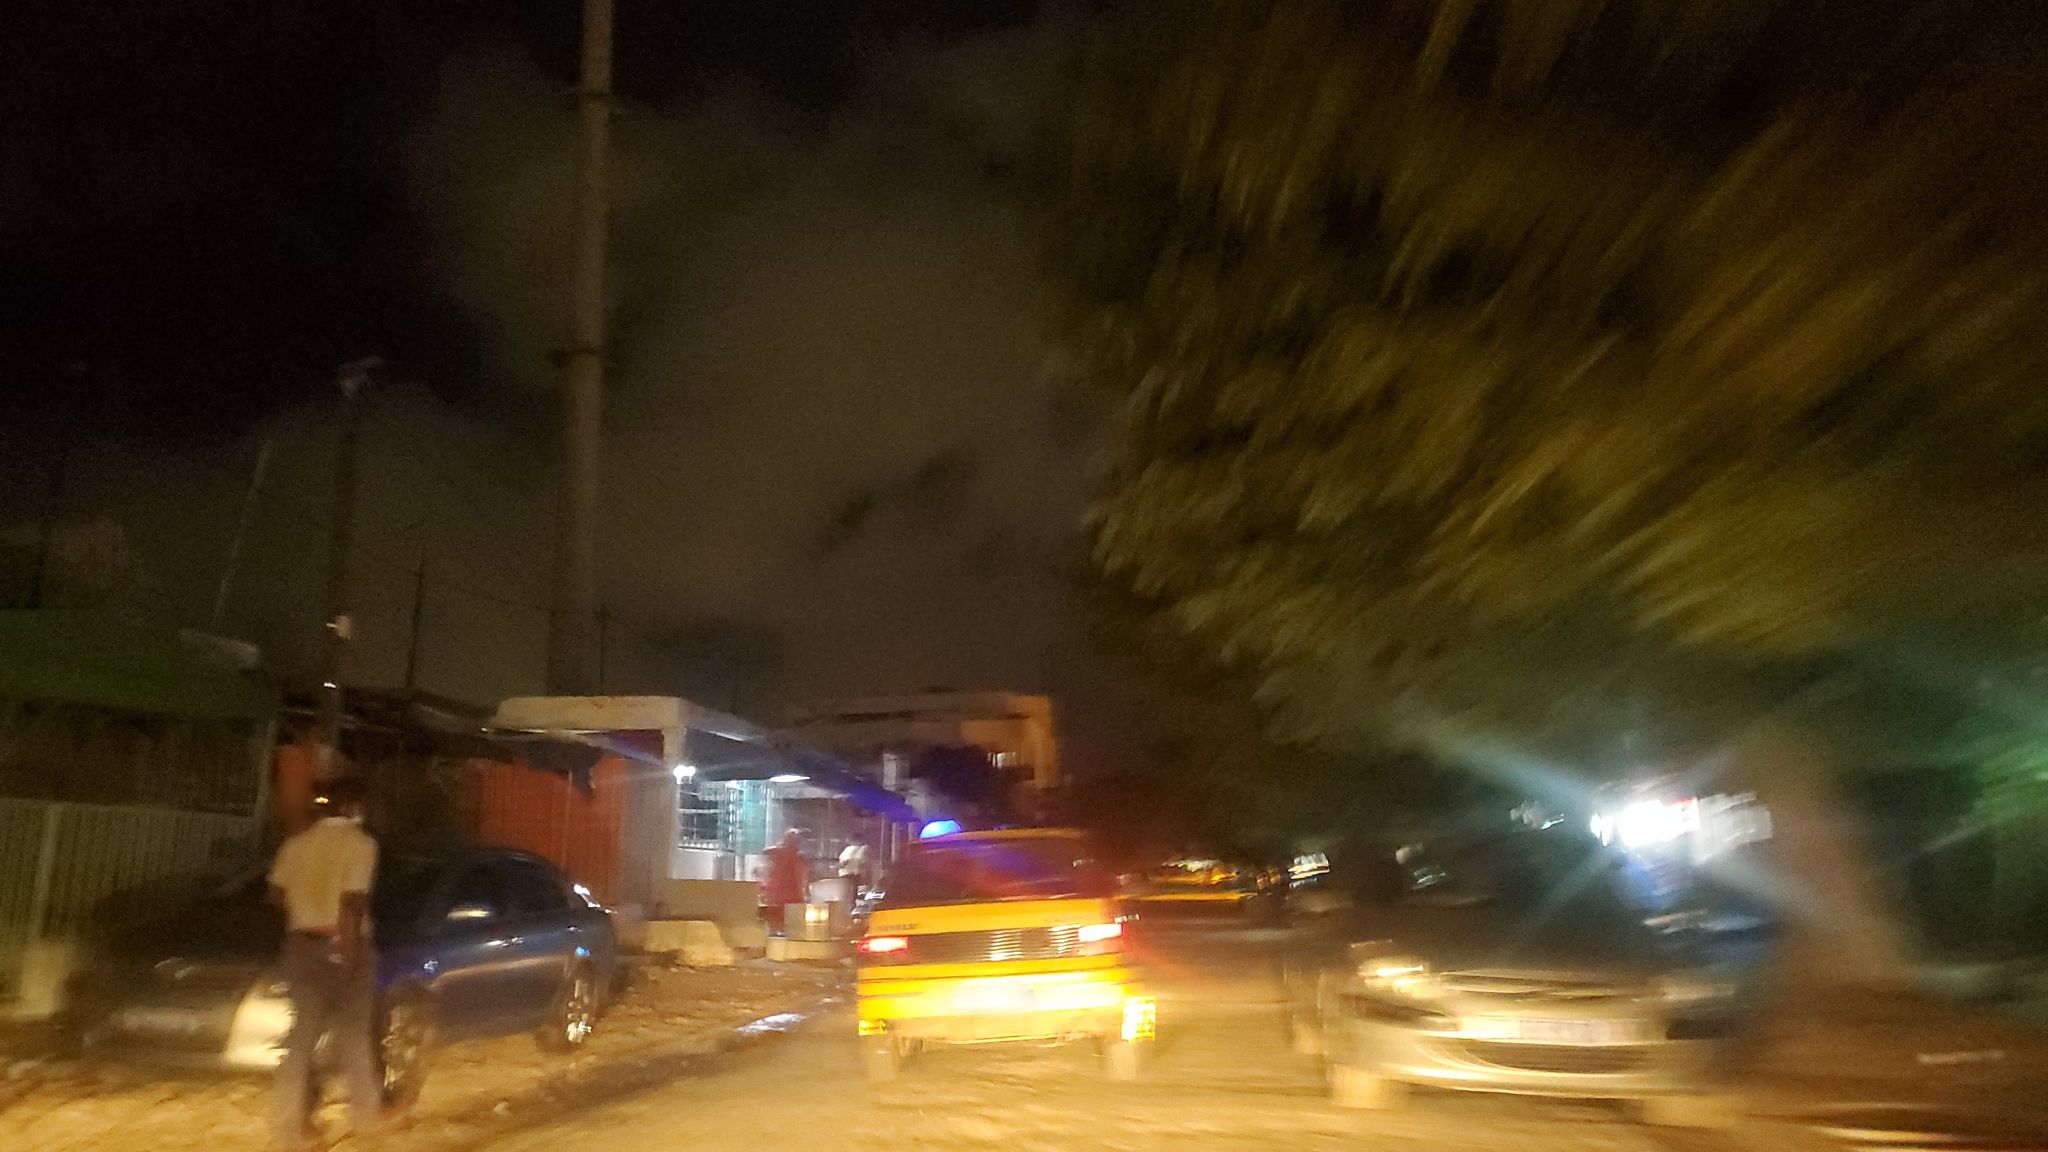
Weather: snowy
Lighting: night
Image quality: slightly poor
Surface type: driving surface
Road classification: residential
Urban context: urban centre
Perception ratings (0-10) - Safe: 0.44, Lively: 1.9, Beautiful: 1.61, Boring: 1.11, Depressing: 2.17, Wealthy: 5.33